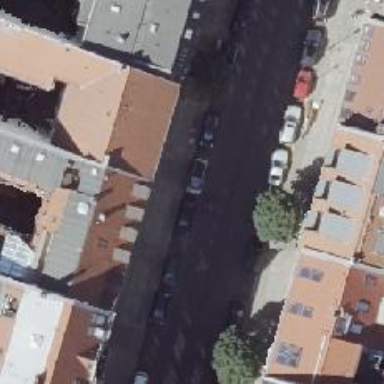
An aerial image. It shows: No parking allowed in this lane.